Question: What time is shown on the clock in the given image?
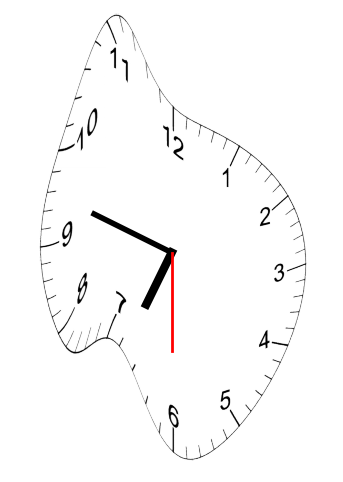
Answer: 06:47:30